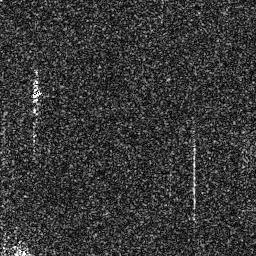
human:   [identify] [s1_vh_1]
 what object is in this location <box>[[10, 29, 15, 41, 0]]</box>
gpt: <ref>1 small ship at the left</ref>